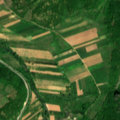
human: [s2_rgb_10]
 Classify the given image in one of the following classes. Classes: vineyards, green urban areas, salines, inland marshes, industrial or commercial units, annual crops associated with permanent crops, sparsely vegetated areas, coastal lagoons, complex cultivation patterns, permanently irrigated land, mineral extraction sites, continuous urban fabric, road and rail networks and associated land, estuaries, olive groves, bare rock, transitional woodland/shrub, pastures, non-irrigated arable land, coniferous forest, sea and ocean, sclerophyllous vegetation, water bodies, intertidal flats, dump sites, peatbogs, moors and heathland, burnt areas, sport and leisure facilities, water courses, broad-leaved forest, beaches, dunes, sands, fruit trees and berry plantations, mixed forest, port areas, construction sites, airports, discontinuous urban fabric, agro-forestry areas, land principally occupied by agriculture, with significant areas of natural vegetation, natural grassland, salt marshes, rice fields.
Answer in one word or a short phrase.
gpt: complex cultivation patterns, land principally occupied by agriculture, with significant areas of natural vegetation, broad-leaved forest